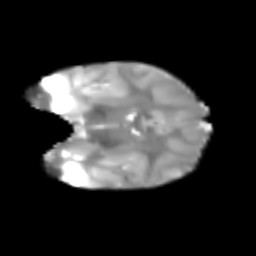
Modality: T2w
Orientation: coronal
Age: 6
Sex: female
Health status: healthy